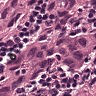
Metastatic tissue present: yes